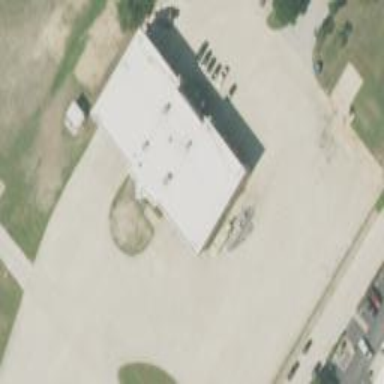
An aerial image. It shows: Fire station building.